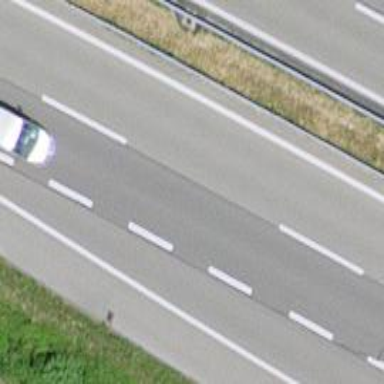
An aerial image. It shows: View of motorway.